Question: I've been trying for a really long time to set the bitmap so it will fit the 'ImageView' bounds.
It just doesn't work via 'scaleType: fitXY'. My bitmap images size are lower than the 'ImageView''s (Saved on 100X100 pixels), I want my bitmap images to fit and stretch into the 'ImageView'.
Here's some code:
'''
<ImageView xmlns:android="http://schemas.android.com/apk/res/android"
android:id="@+id/imageView"
android:layout_height="match_parent"
android:layout_width="match_parent"
android:src="@drawable/locked_image"
android:scaleType="fitXY"
/>
'''
Here's the code of setting the 'ImageView' (I'm setting the 'scaleType' in different places for testing):
'''
@Override
public View getView(int position, View convertView, ViewGroup parent) {
final ImageView imageView;
if (convertView == null) {
imageView = (ImageView) getLayoutInflater().inflate(R.layout.item_grid_image, parent, false);
imageView.setScaleType(ScaleType.FIT_XY);
} else {
imageView = (ImageView) convertView;
imageView.setScaleType(ScaleType.FIT_XY);
}
imageLoader.displayImage(imagesIds[position], imageView, options);
imageView.setScaleType(ScaleType.FIT_XY);
return imageView;
}
'''
Here's how it looks:

'ImageView' I do not have access to my bitmap image via my activity, so please don't ask me to resize my bitmap. I really don't understand why it just doesn't work as it should.
---
Just to make the problem more understandable. The 'ImageView' height is calculated for each device. It is different for each device. I want the width of my 'ImageView' to be the same as the height as it is. I am using the 'Two-WayGridView' library to show the images if it makes any difference.
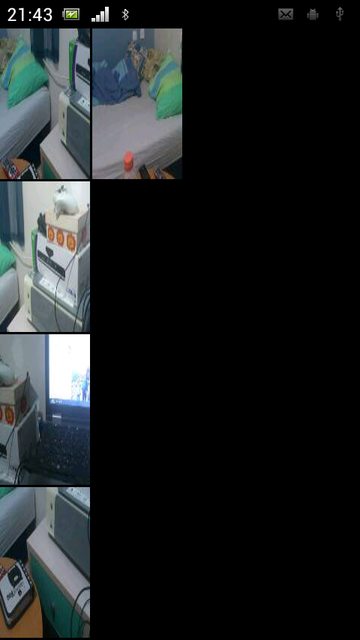
Answer: Using 'scaleType' will not change the size of your ImageView, as you seem to think it should. All it does is scale the bitmap up to the size the ImageView(which it is doing quite well, judging by your screenshot).
If you want to make square ImageViews, you should try looking at <URL>.
Also, I'm not sure I understand why you're using the <URL>' of each item like it shows in the linked quesion/answer.